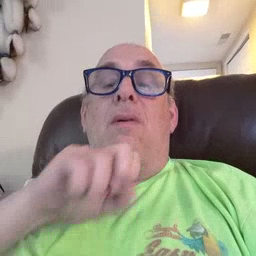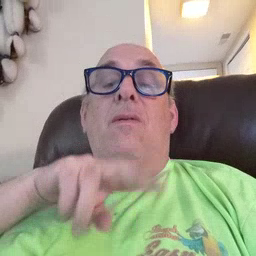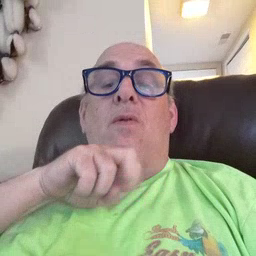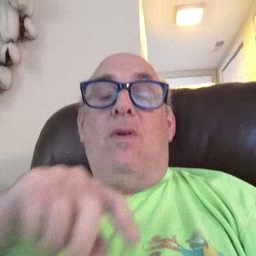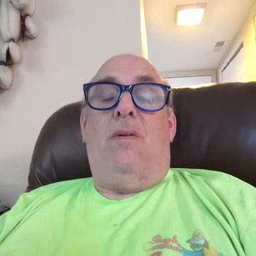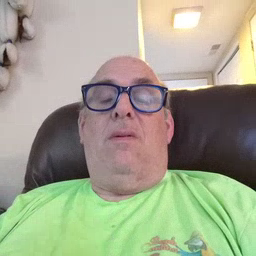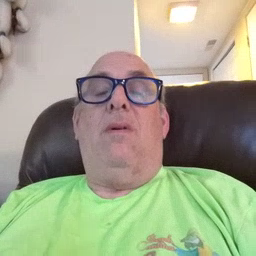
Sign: frog